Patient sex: M
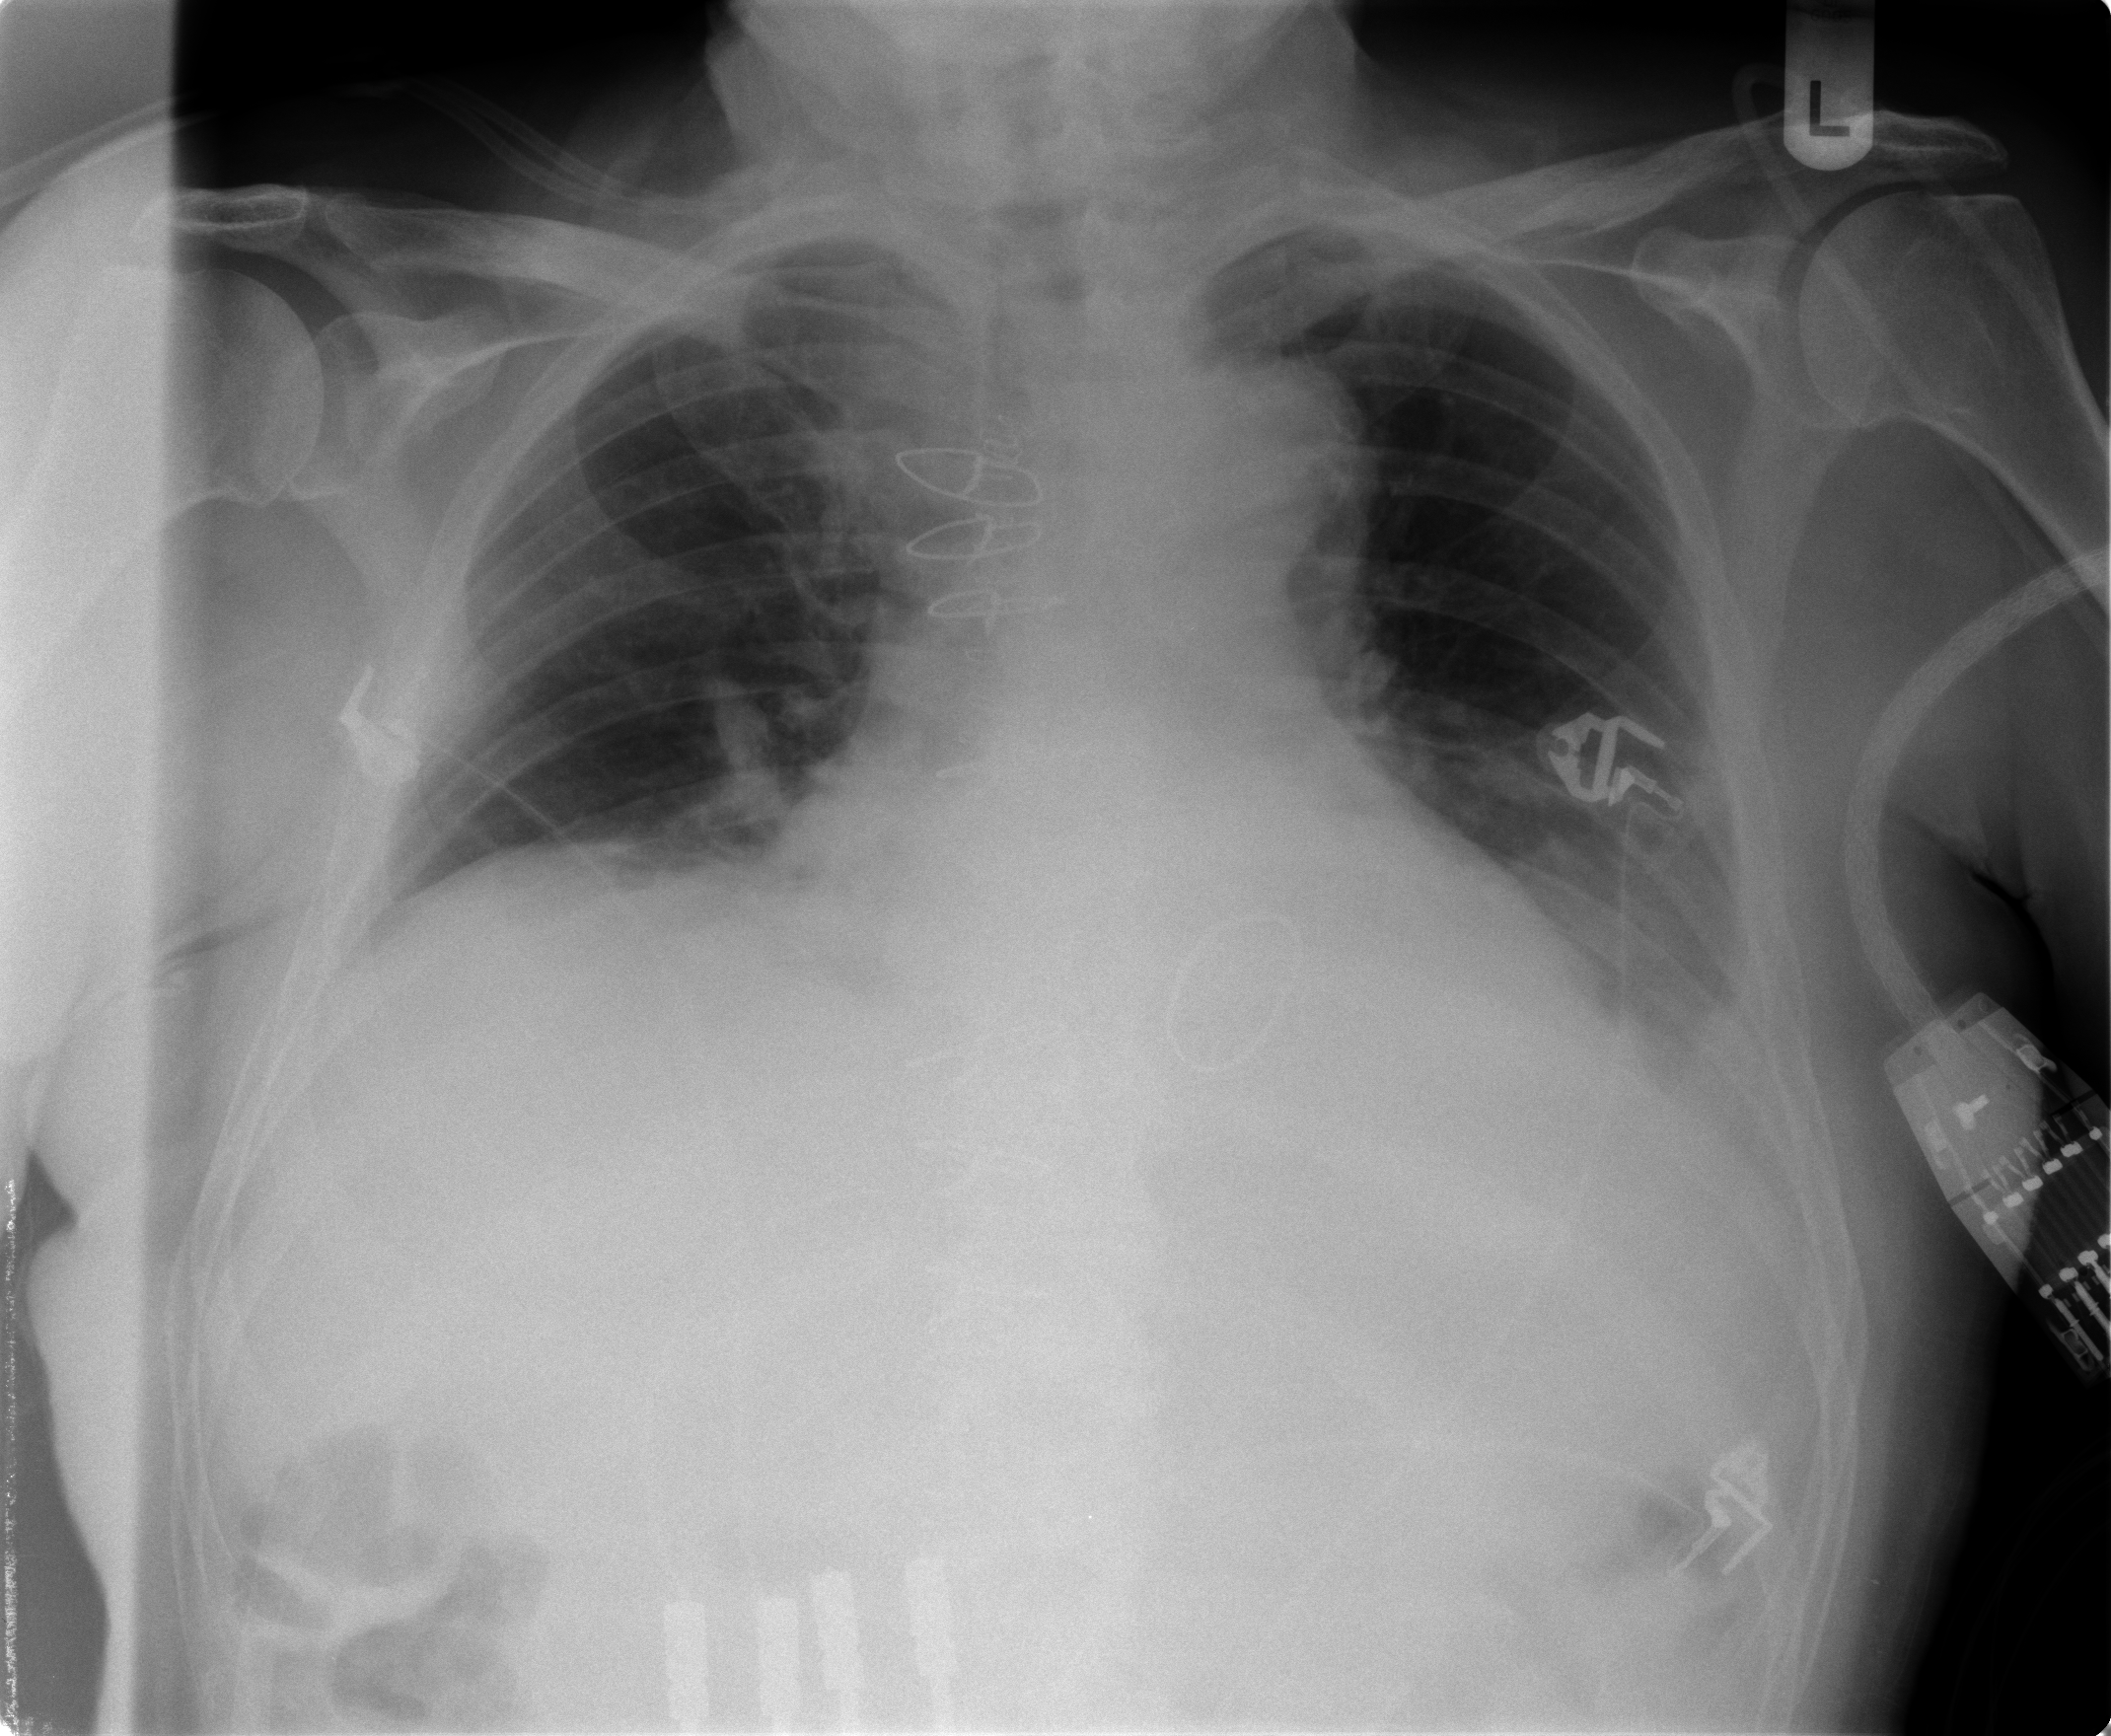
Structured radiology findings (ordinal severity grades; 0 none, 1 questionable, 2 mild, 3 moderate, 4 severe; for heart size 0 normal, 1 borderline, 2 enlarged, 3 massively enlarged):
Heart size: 2
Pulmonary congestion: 2
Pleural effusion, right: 0
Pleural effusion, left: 2
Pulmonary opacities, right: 0
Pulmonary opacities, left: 0
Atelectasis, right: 2
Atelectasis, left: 2